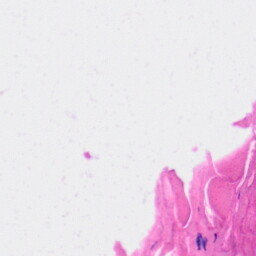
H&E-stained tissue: Skin